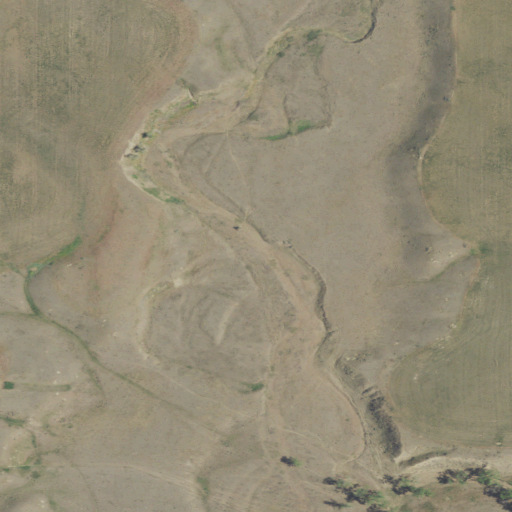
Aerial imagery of valley in Montana named Black Coulee containing grassland, cultivated crops, and shrub